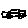
Label: car